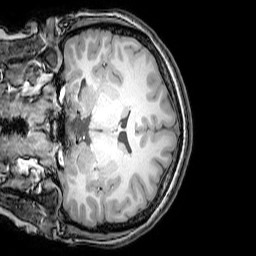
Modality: T1w
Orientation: coronal
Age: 23
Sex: female
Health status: healthy
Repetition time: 0.081 s
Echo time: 0.037 s